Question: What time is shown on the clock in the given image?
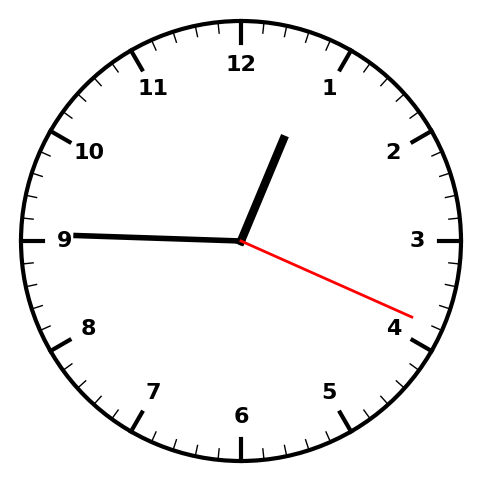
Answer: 12:45:19